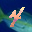
Label: 4